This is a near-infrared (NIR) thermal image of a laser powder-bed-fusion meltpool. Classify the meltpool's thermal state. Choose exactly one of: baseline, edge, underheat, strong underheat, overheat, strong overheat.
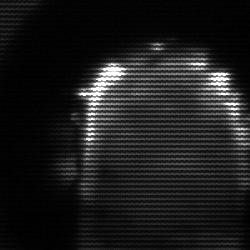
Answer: baseline